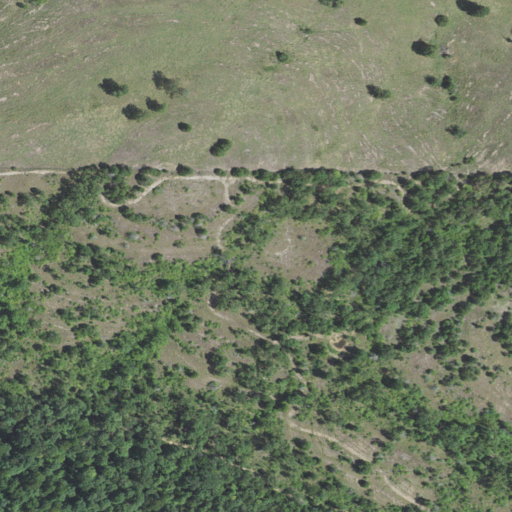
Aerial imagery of ridge(s) in Missouri named Middle Ridge containing deciduous forest, pasture, grassland, barren land, and shrub